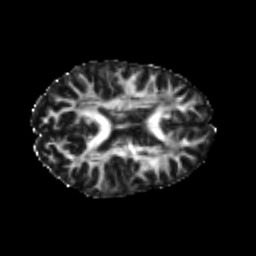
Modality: FA
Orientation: axial
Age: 22
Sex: female
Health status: healthy
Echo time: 0.074 s